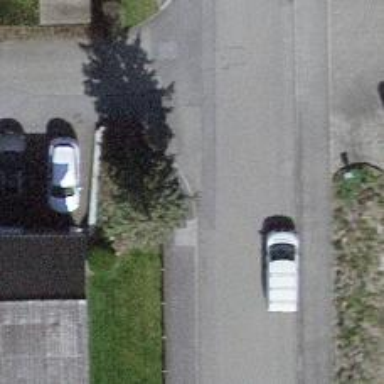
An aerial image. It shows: Kerb serving as barrier.